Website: crate-barrel
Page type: payment
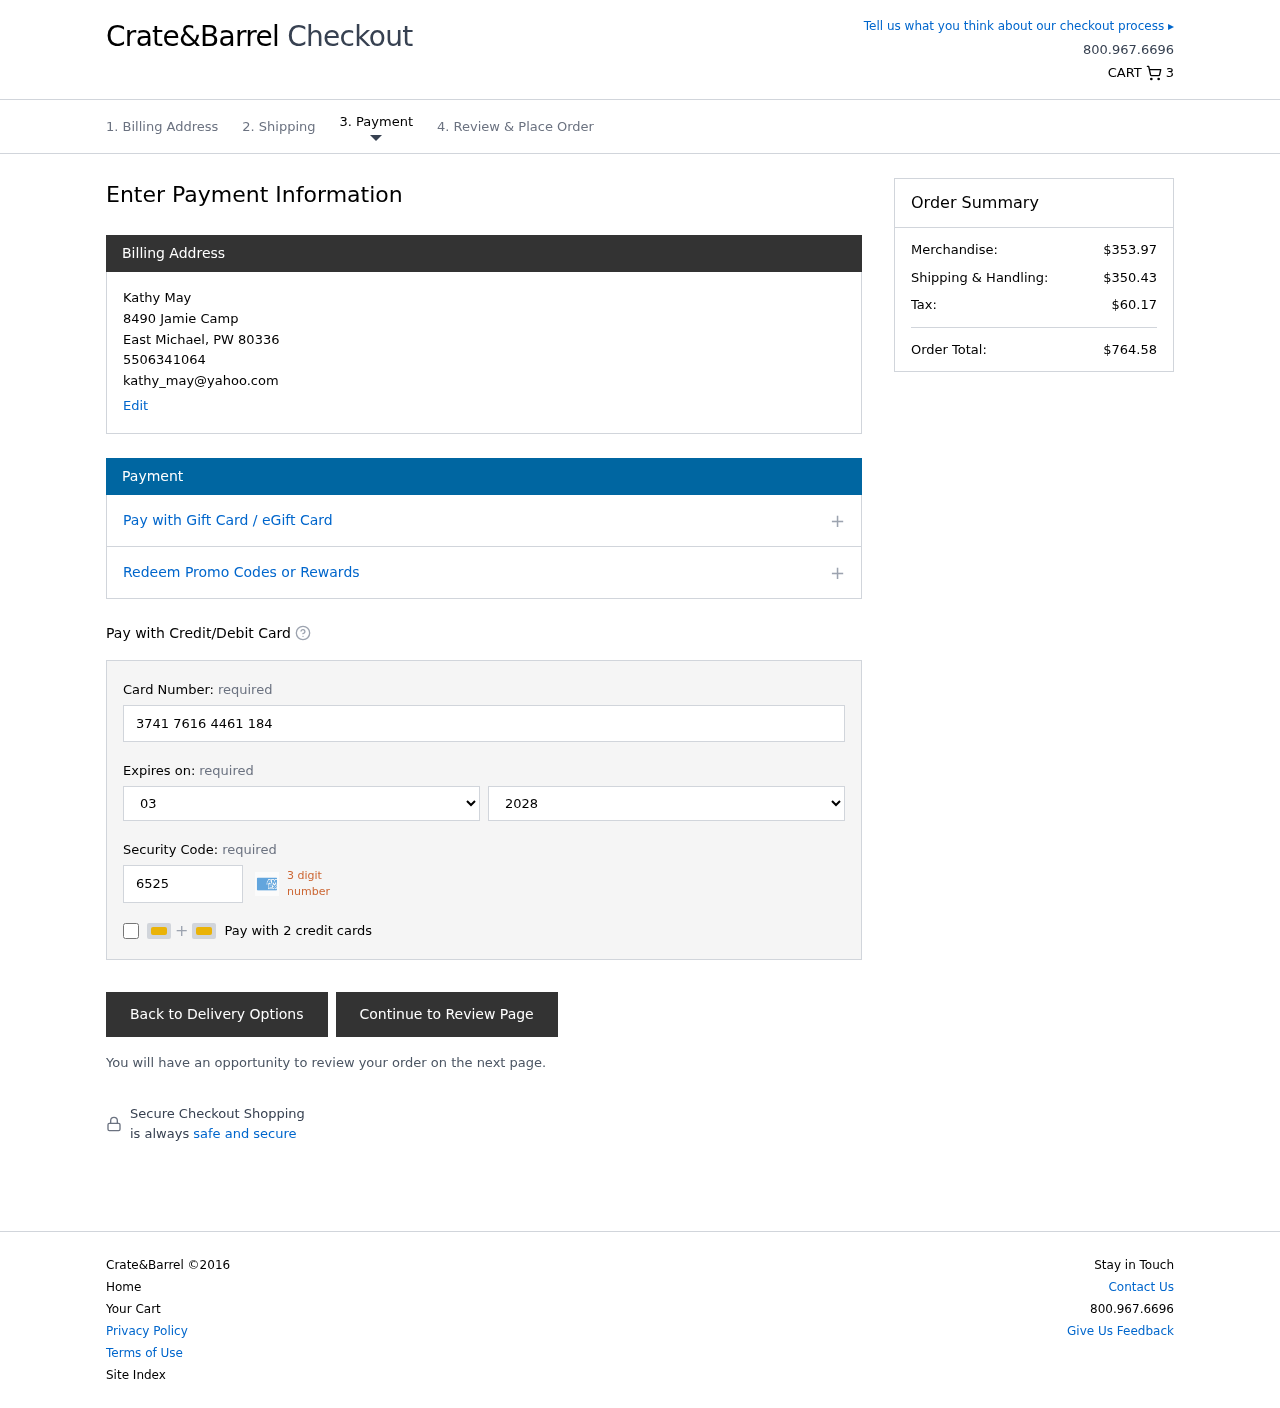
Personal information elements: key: PII_CARD_CVV
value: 6525
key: PII_CARD_EXPIRY_MONTH
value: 03
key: PII_CARD_EXPIRY_YEAR
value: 28
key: PII_CARD_NUMBER
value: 3741 7616 4461 184
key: PII_CITY
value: East Michael
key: PII_EMAIL
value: kathy_may@yahoo.com
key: PII_FULLNAME
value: Kathy May
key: PII_PHONE
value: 5506341064
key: PII_POSTCODE
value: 80336
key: PII_STATE_ABBR
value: PW
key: PII_STREET
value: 8490 Jamie Camp
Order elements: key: ORDER_NUM_ITEMS
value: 3
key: ORDER_SUBTOTAL
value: $353.97
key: ORDER_SHIPPING_COST
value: $350.43
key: ORDER_TAX
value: $60.17
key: ORDER_TOTAL
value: $764.58